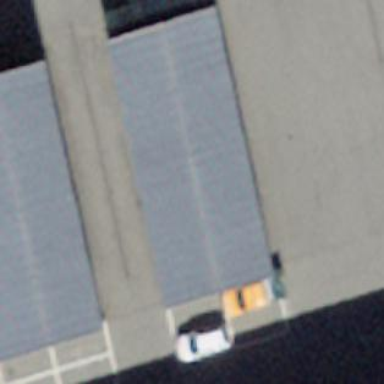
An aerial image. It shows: Warehouse building.